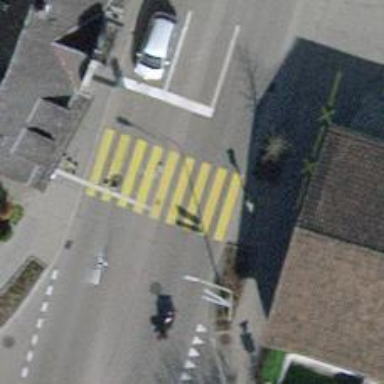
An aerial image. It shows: Secondary asphalt road with cycle lane. Separate sidewalks on both sides.